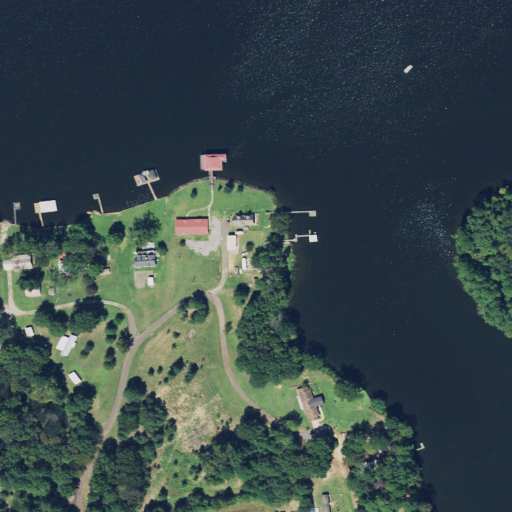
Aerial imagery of cape in Texas named Dudley Williams Point containing open water, open development, evergreen forest, low intensity development, grassland, mixed forest, pasture, shrub, and deciduous forest